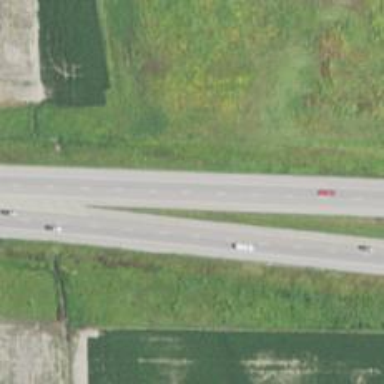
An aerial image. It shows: Primary highway with dual carriageway surfaced with asphalt.